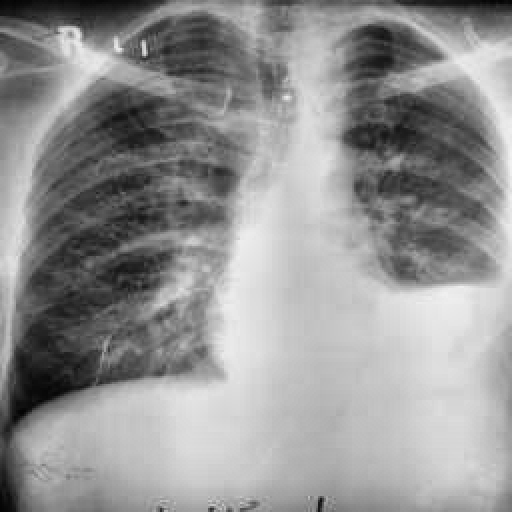
Finding: TUBERCULOSIS